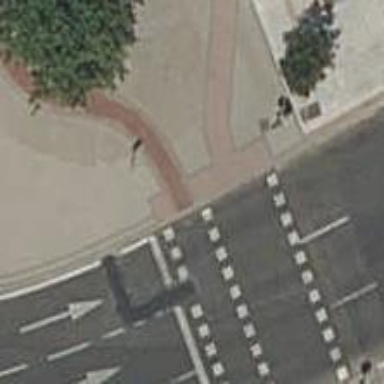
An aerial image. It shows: Footway with zebra crossing.